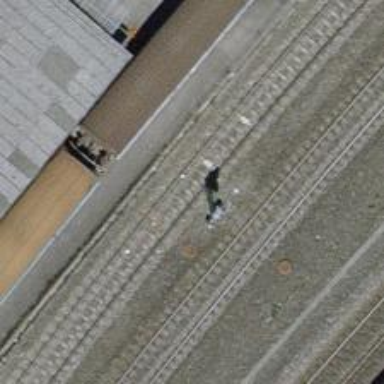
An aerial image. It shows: Railway signal.